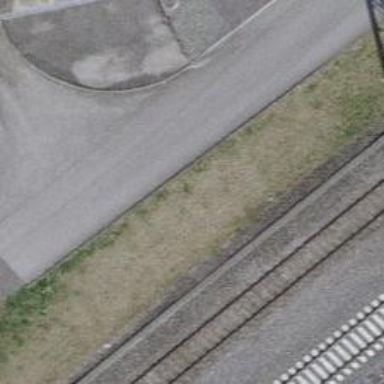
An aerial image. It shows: Tertiary road passing through tunnel with asphalt surface.